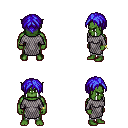
a pixel art fantasy rpg character, male body template, orc, green skin, chain mail, white pants, blue parted hairstyle, bracelets, four views (front, back, left, right), 2x2 character sprite sheet, small pixel art, hard edges, no anti-aliasing